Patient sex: M
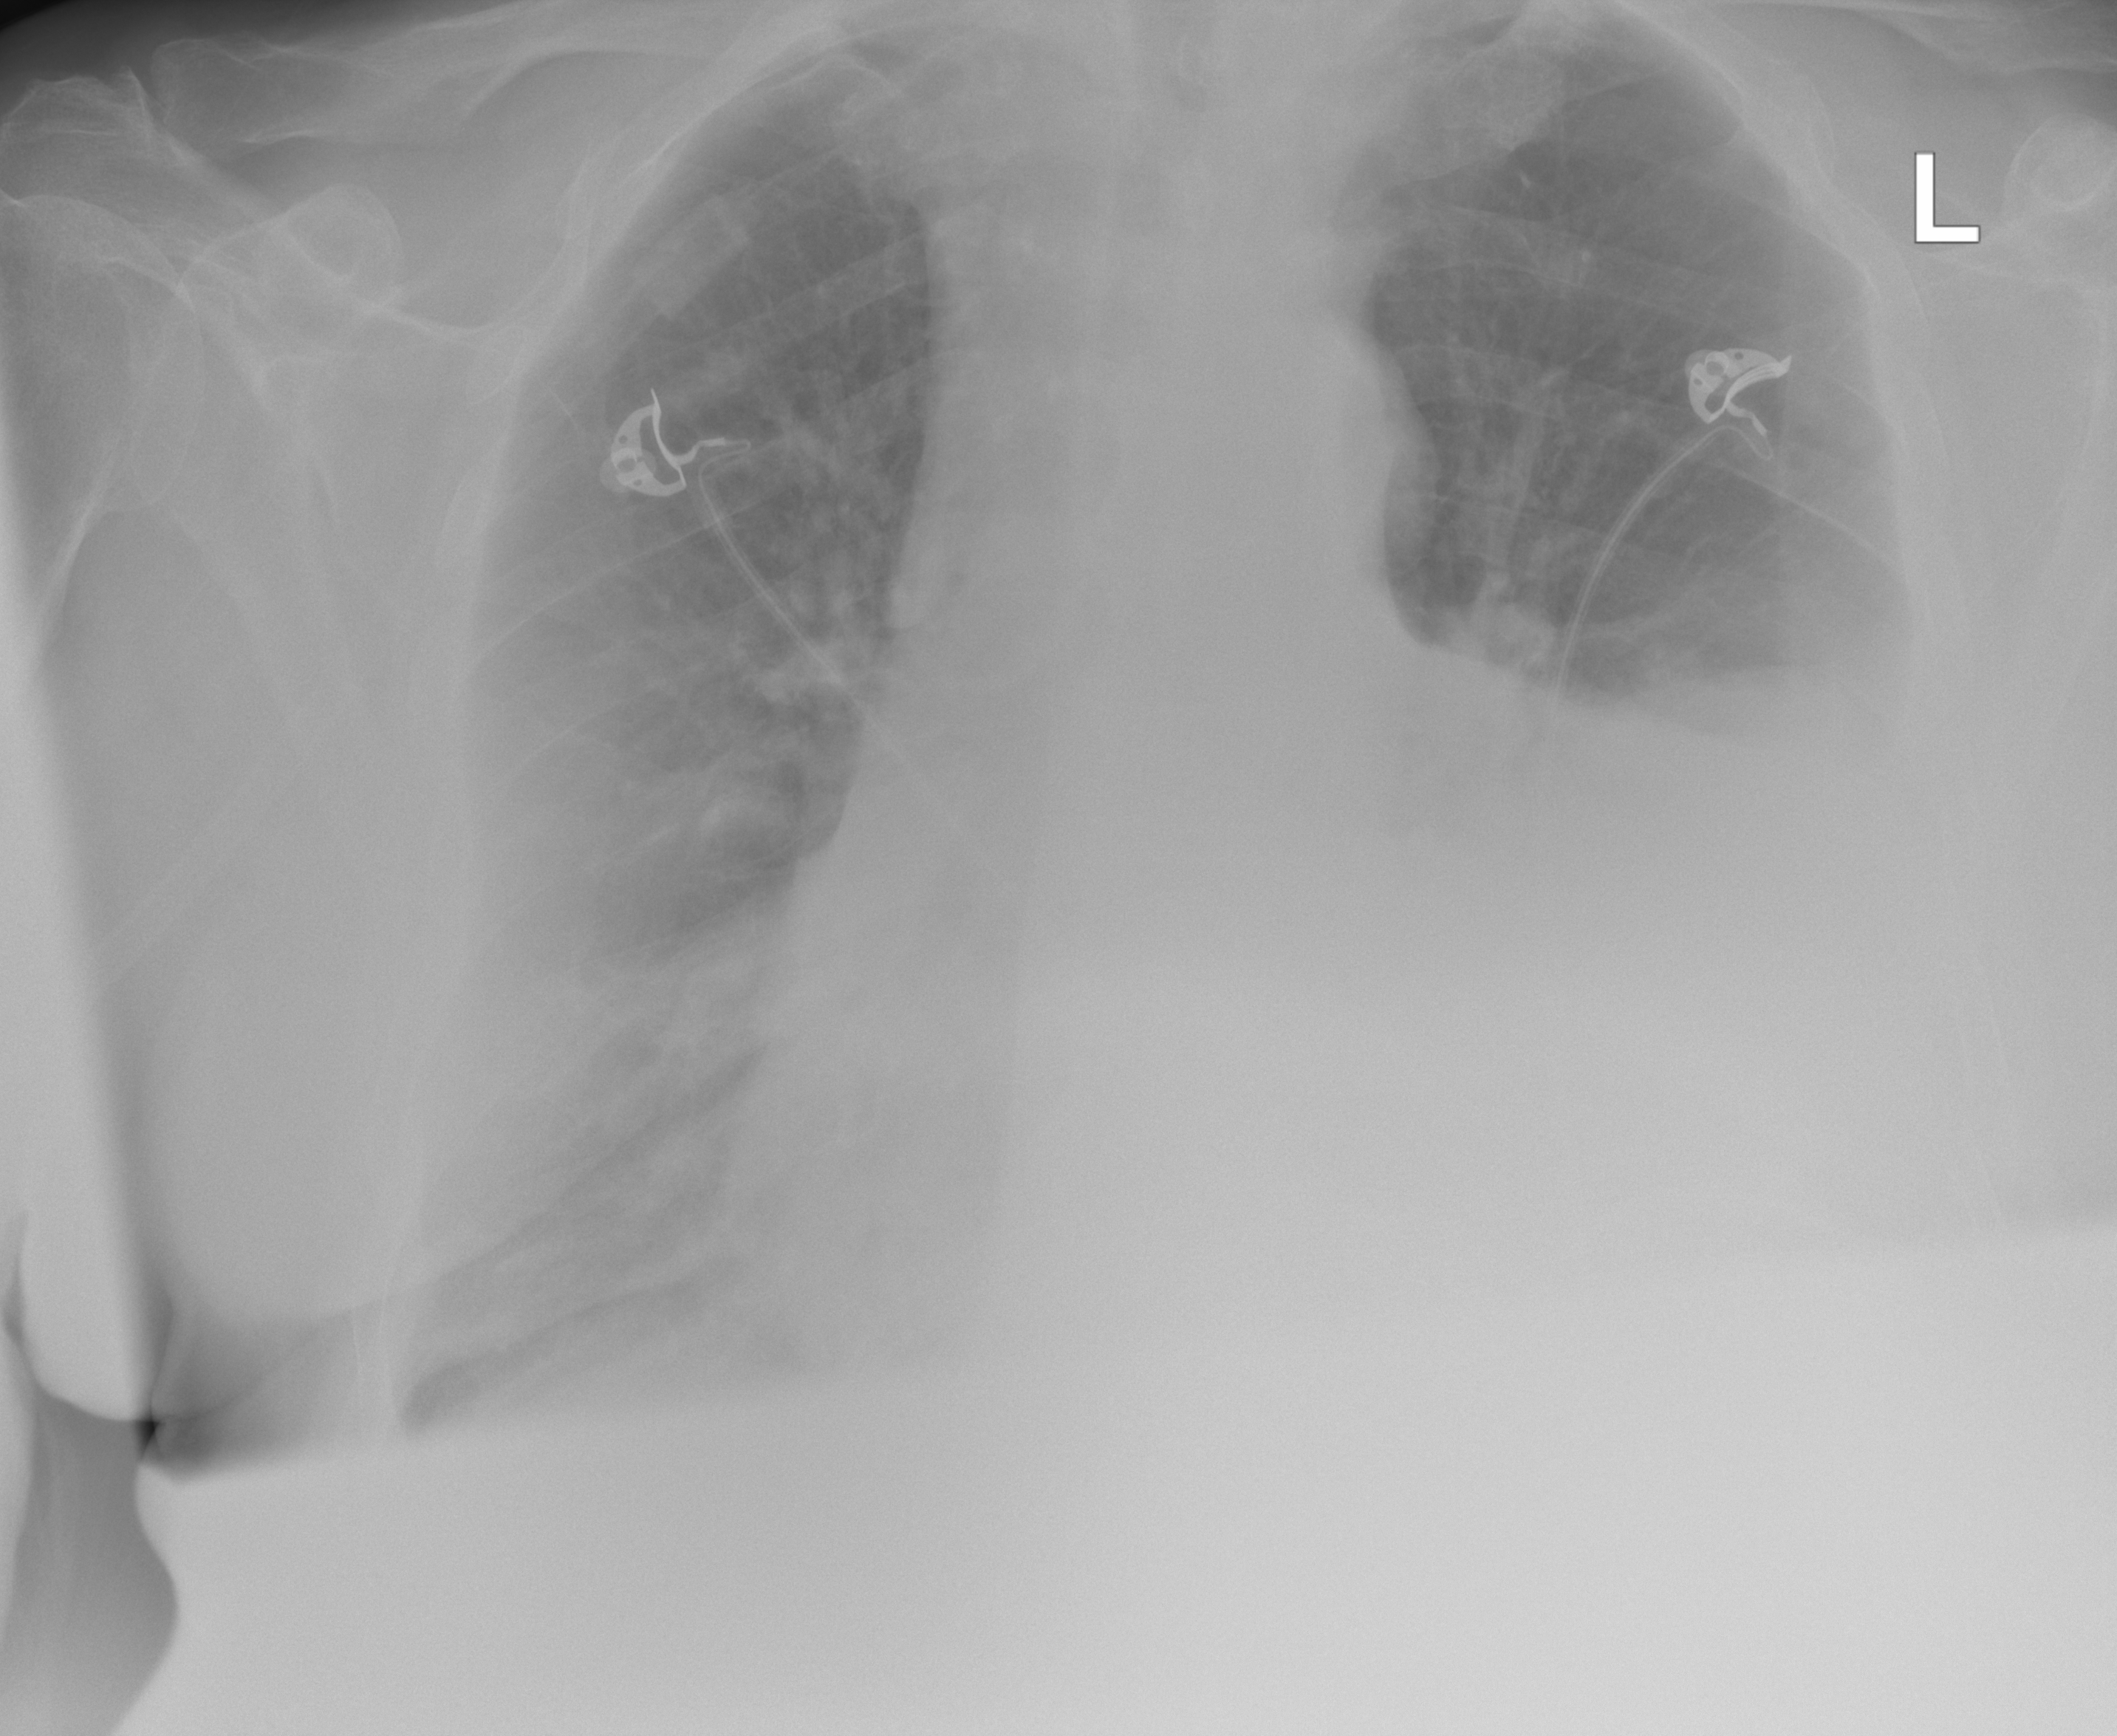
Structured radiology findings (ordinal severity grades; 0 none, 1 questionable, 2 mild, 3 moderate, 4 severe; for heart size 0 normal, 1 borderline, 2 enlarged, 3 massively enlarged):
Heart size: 2
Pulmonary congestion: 2
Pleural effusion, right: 2
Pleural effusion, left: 2
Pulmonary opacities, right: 2
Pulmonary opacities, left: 0
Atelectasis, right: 0
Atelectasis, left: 3